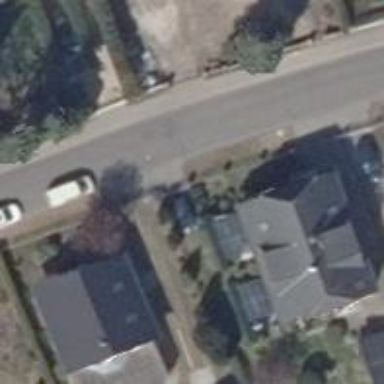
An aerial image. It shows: Residential road with asphalt surface and sidewalk on the left.